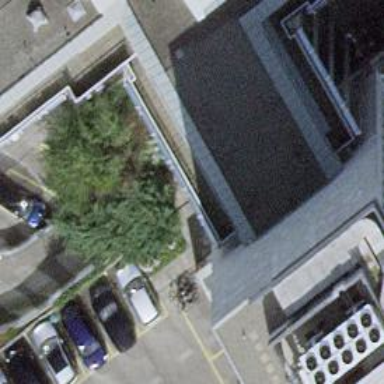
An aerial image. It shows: Parking entrance.